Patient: sex F, age 26
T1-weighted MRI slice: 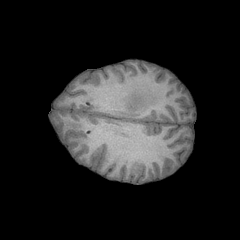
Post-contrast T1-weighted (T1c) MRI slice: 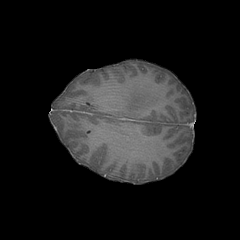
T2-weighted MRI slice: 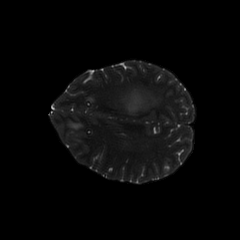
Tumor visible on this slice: yes
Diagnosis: Glioblastoma, IDH-wildtype
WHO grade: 4